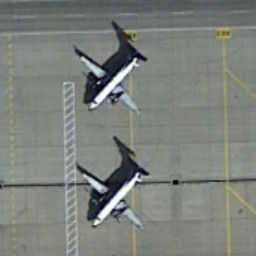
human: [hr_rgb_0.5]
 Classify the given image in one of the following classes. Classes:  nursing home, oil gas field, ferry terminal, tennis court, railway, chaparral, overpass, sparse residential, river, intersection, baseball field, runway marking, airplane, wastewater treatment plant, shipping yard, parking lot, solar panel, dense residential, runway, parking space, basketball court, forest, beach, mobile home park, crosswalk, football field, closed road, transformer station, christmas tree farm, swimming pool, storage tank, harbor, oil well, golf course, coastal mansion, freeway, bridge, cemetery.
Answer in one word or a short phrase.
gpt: airplane